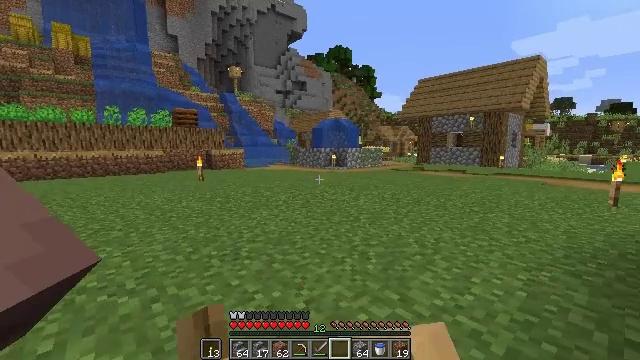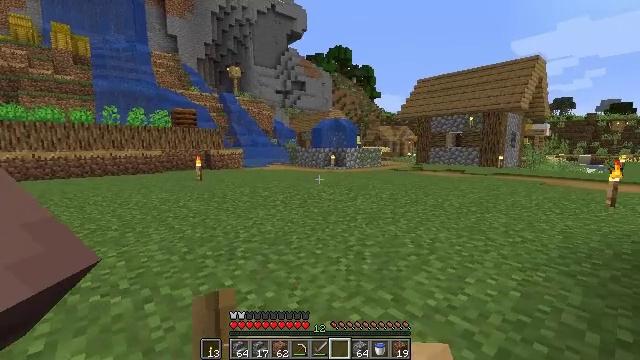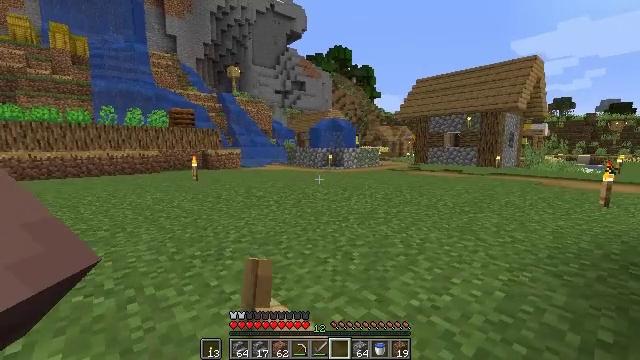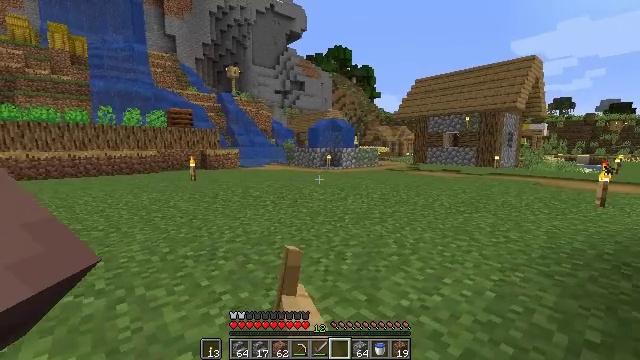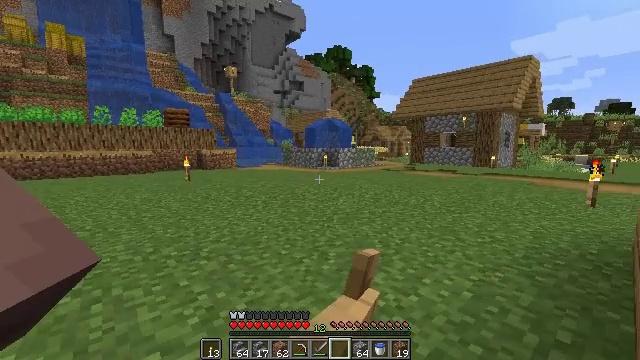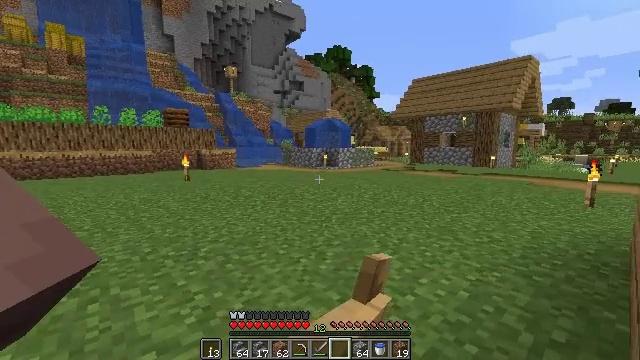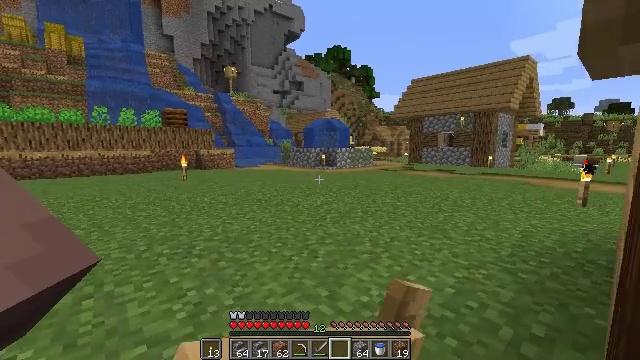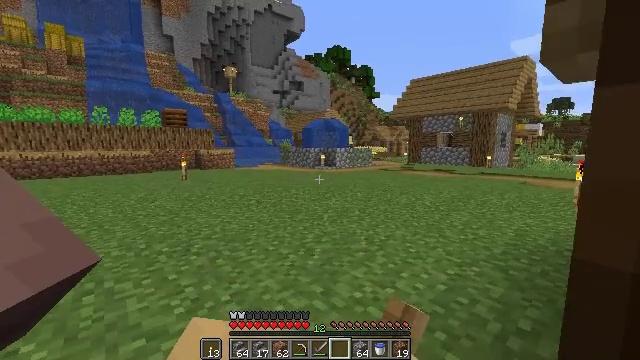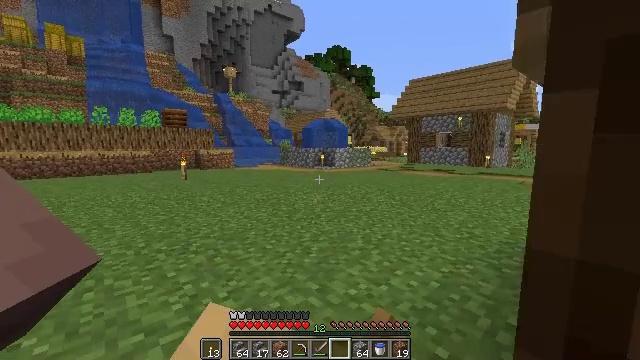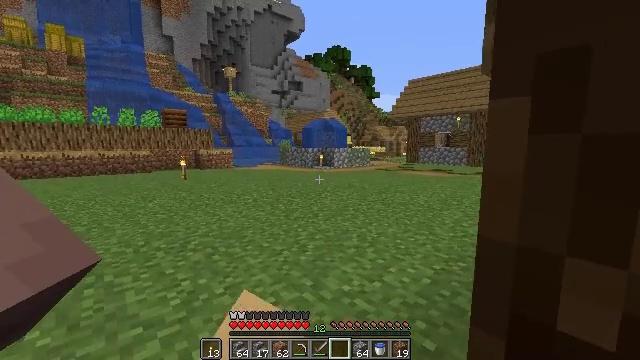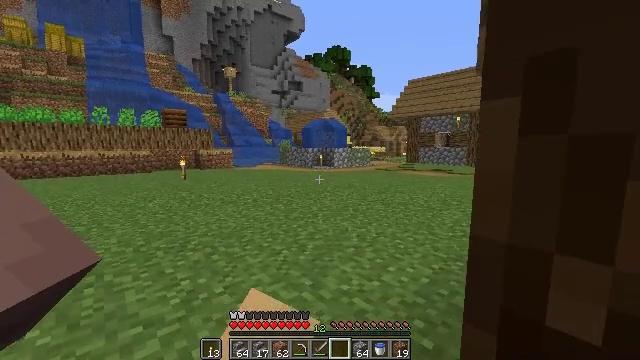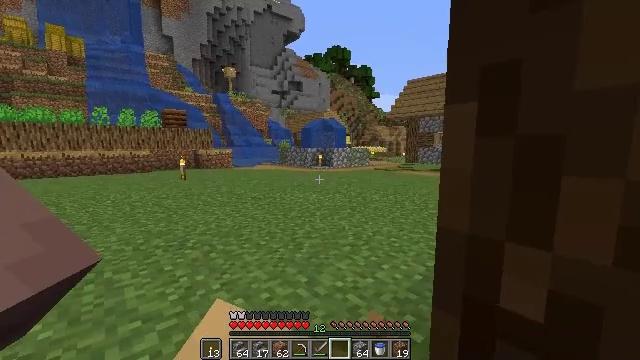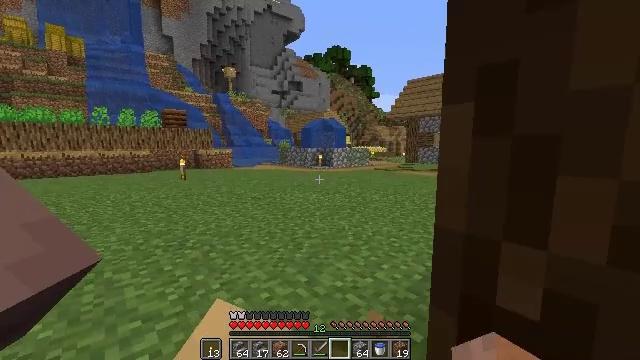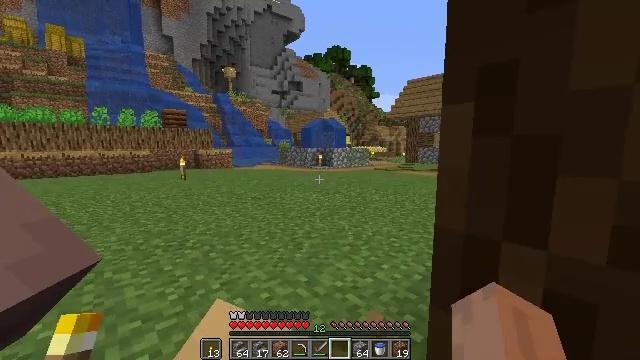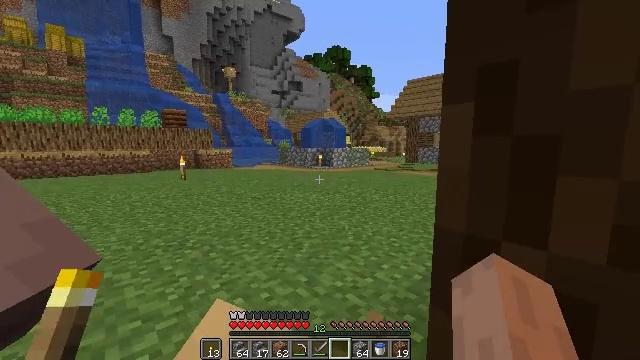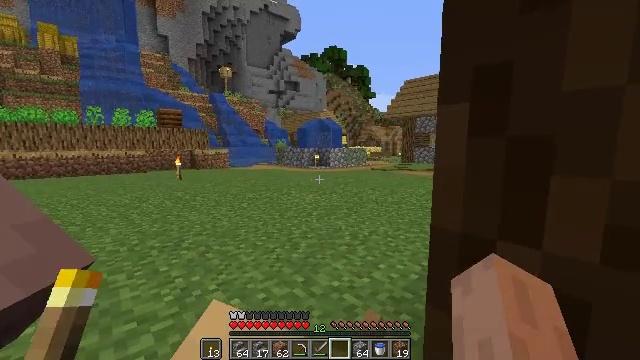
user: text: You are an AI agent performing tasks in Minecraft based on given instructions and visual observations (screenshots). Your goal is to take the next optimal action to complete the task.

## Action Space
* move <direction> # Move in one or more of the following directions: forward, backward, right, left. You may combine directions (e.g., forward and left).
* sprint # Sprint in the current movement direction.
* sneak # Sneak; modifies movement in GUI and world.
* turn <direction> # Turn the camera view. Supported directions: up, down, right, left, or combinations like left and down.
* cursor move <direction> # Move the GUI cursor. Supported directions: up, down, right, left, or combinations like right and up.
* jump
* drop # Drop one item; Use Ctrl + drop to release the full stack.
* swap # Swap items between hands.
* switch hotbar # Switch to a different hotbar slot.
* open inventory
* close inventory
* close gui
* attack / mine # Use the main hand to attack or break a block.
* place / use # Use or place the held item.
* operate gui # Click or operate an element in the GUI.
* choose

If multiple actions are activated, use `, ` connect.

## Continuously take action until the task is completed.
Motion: motion action
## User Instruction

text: Break the iron door.
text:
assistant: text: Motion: move forward, attack / mine
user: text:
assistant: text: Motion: move forward, attack / mine
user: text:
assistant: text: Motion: move forward, attack / mine
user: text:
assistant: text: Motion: move forward, attack / mine
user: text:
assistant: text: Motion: move forward, attack / mine
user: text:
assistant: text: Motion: move forward, attack / mine
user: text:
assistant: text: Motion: move forward, attack / mine
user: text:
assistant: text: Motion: move forward, attack / mine
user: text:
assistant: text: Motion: move forward, attack / mine
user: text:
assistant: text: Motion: attack / mine
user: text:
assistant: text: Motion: attack / mine
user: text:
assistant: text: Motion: attack / mine
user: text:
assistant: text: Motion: attack / mine
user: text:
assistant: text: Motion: attack / mine
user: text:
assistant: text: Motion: attack / mine
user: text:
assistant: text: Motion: turn right, attack / mine
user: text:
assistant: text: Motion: turn right, attack / mine
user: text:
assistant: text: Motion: move left, turn right and down, attack / mine
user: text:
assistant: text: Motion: move left, turn right, attack / mine
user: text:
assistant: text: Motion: move left, turn right, attack / mine
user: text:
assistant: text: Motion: move left, turn right, attack / mine
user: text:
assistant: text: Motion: move left, turn right, attack / mine
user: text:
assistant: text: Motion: move left, turn right, attack / mine
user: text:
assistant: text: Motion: move left, turn right and up, attack / mine
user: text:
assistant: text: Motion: move left, turn right, attack / mine
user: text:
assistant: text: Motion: move left, turn right and up, attack / mine
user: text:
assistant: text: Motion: move left, attack / mine
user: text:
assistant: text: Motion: move left, turn right, attack / mine
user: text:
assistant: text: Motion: move left, turn right, attack / mine
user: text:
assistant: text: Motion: move left, turn right, attack / mine